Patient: sex M, age 57
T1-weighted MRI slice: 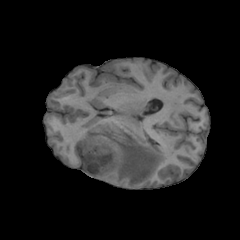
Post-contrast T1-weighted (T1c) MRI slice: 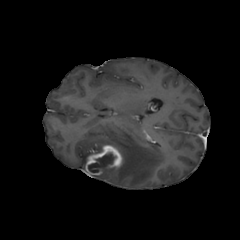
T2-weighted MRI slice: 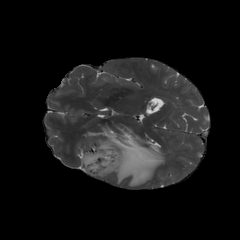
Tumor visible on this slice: yes
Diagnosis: Glioblastoma, IDH-wildtype
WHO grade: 4